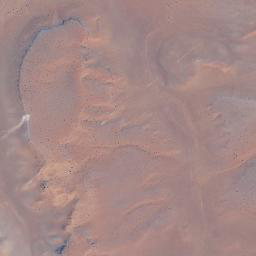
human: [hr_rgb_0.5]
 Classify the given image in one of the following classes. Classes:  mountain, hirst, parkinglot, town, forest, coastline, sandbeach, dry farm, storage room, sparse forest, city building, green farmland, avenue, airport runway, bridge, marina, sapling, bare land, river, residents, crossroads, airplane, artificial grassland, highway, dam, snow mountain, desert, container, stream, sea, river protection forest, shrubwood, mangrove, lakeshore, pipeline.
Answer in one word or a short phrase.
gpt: desert